如图，圆锥$PO$的底面直径和高均是$3$，过$PO$上一点$O'$作平行于底面的截面，以该截面为底面挖去一个圆柱，则该圆柱体积的最大值为$\boldsymbol{\underline{\hspace{1cm}}}$．

\vspace{0.2cm}
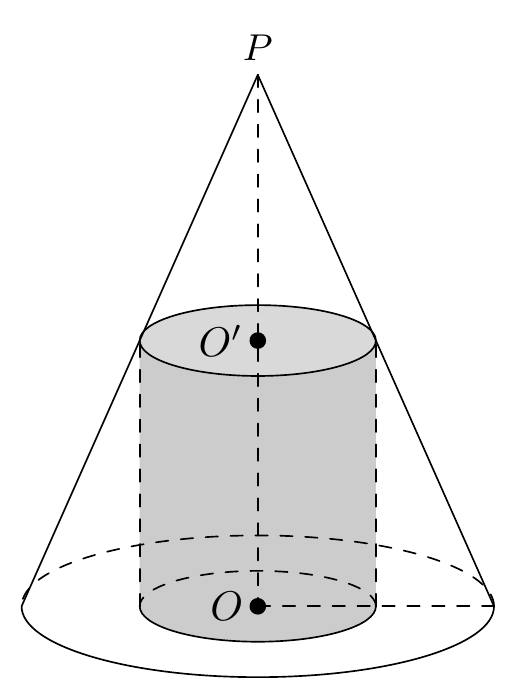
【解答】

\noindent \textbf{【答案】$\boldsymbol{\pi}$}

\vspace{0.2cm}
\noindent \textbf{【详解】}
设圆柱的底面半径为$r$，高为$h$，则由相似可得
$$
\dfrac{r}{\dfrac{3}{2}}=\dfrac{3-h}{3},
$$
可得
$$\boldsymbol{h=3-2r}.$$

令$h>0$，结合$r>0$，则$\boldsymbol{0<r<\dfrac{3}{2}}$，

圆柱的体积
$$
V=\pi r^2 h=\pi r^2(3-2r)=3\pi r^2-2\pi r^3,
$$

求导得
$$
V'=6\pi r-6\pi r^2=6\pi r(1-r),\quad \left(0<r<\dfrac{3}{2}\right),
$$

当$0<r<1$时，$V'>0$；当$1<r<\dfrac{3}{2}$时，$V'<0$．

所以函数$V=3\pi r^2-2\pi r^3$在$\boldsymbol{(0,1)}$上单调递增，在$\boldsymbol{\left(1,\dfrac{3}{2}\right)}$上单调递减，

所以当$r=1$时，$V$取最大值，即
$$
\boldsymbol{V_{\max}=3\pi-2\pi=\pi}.
$$

\noindent 故答案为：$\boldsymbol{\pi}$．